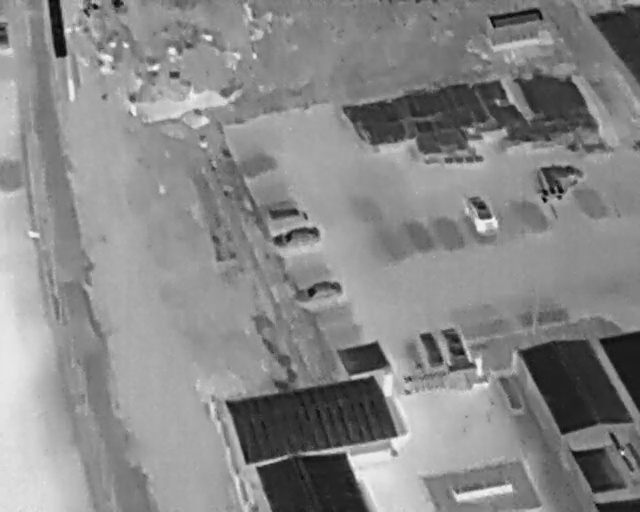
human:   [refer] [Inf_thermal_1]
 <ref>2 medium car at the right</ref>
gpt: <box>[[67, 65, 73, 69, 165], [71, 38, 78, 44, 160]]</box>

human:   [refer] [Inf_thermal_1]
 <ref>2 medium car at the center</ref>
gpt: <box>[[44, 41, 47, 50, 166], [48, 52, 51, 61, 165]]</box>

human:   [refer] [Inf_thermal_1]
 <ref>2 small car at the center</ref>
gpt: <box>[[43, 38, 46, 46, 2], [64, 66, 70, 70, 165]]</box>